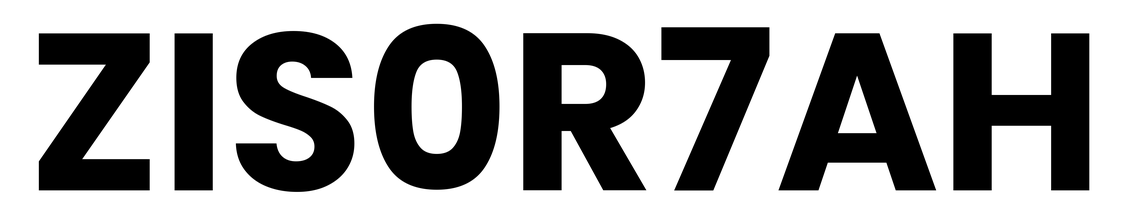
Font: Poppins-Bold